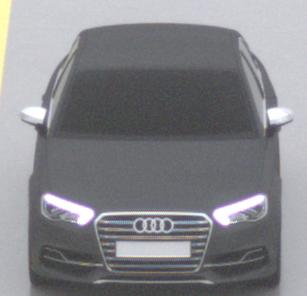
Make: Audi
Model: S3
Detailed model: 8V
Model produced from: 2013
Model produced until: 2020
Doors: 4
Color: gray
Road condition: wet road
Daytime: midday
Contrast: low contrast